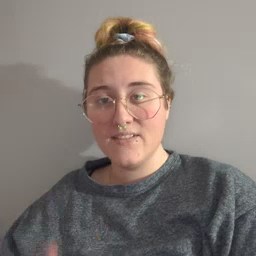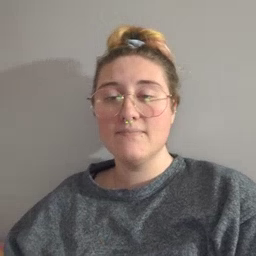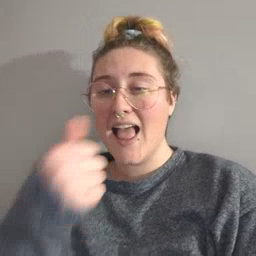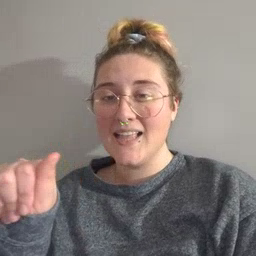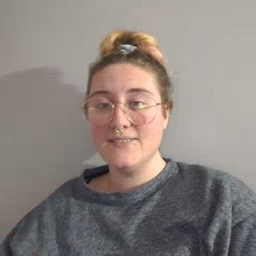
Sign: any